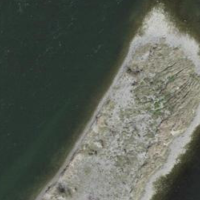
EUNIS habitat code: 15
Species observed at this site:
Chroicocephalus ridibundus
Phalacrocorax carbo
Phylloscopus collybita
Cyanistes caeruleus
Haematopus ostralegus
Actitis hypoleucos
Anas platyrhynchos
Alcedo atthis
Mergus merganser
Turdus merula